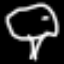
Label: mushroom